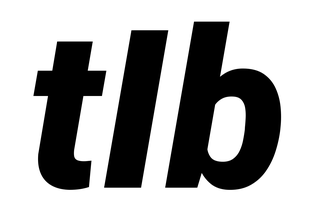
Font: Roboto-Italic_Black_Italic